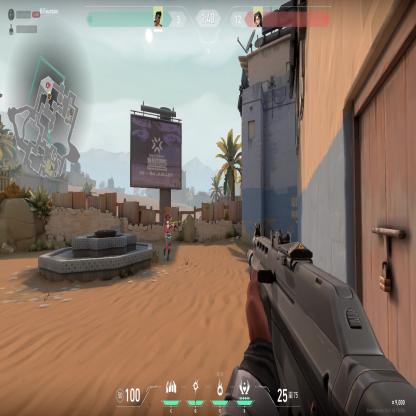
Label: enemy